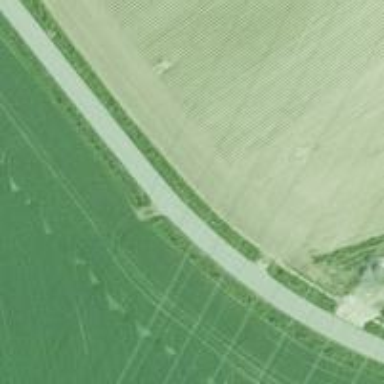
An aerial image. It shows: Tertiary road.